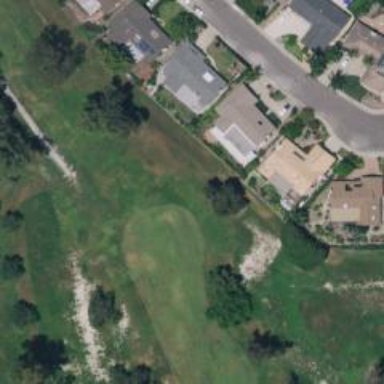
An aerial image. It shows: Golf hole.